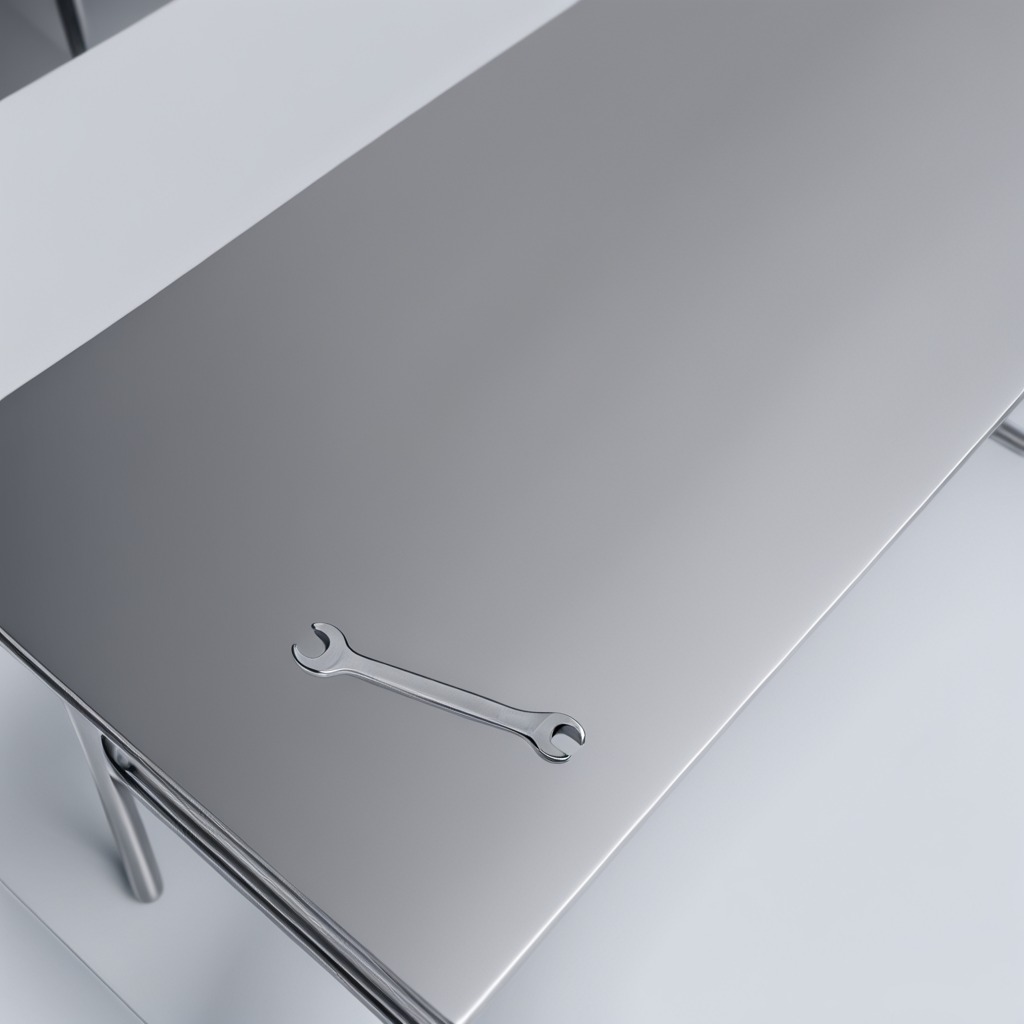
An wrench is lying on a stainless steel table in a high-end prototyping lab.